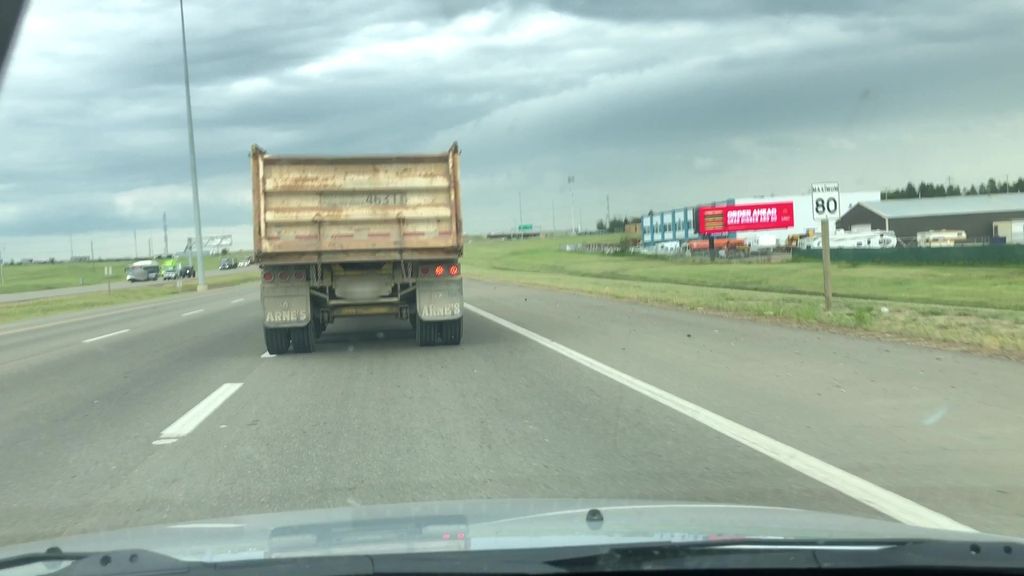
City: edmonton